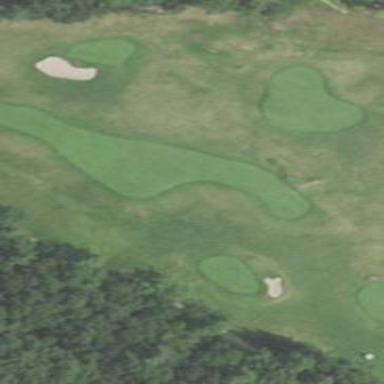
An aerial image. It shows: Scenic golf fairway.